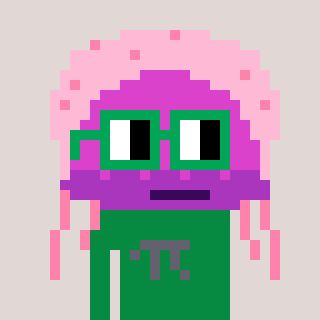
a pixel art character with square green glasses, a jellyfish-shaped head and a green-colored body on a warm background